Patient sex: F
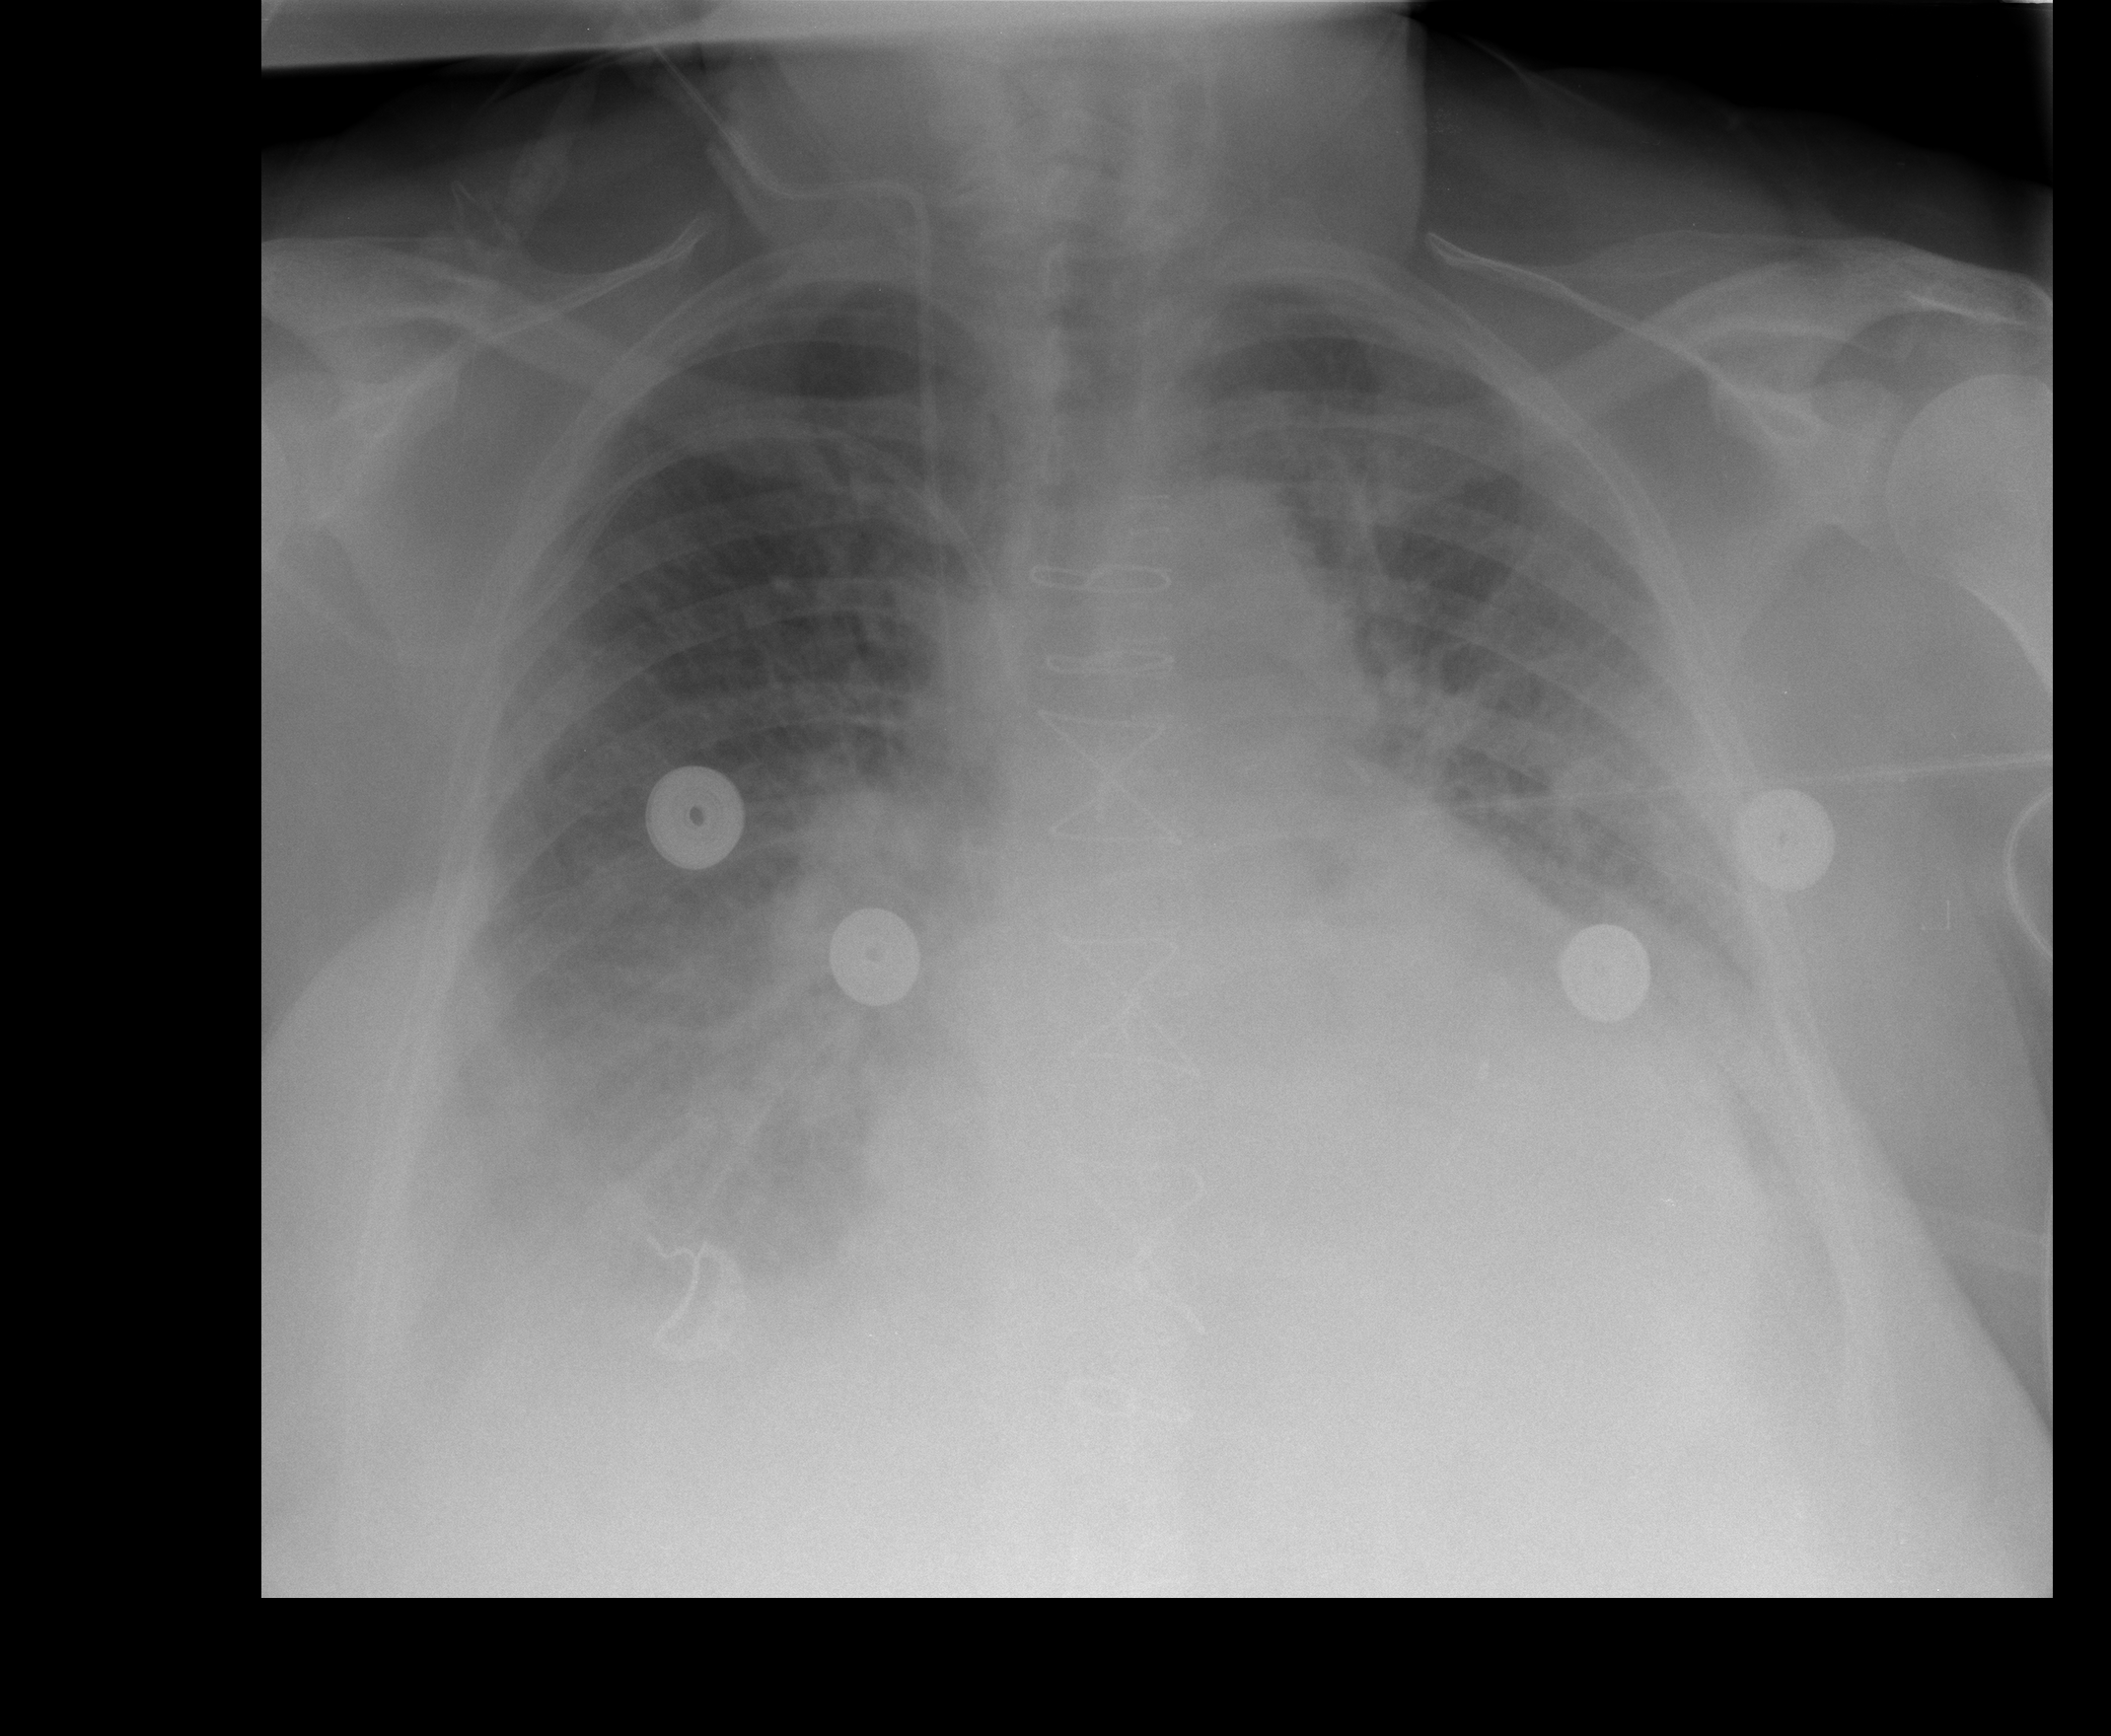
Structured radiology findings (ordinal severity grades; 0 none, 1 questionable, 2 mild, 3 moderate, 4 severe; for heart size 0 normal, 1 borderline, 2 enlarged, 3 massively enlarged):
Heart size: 2
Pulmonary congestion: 3
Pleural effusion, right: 3
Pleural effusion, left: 3
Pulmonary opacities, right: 2
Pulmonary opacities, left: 2
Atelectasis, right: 2
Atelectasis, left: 2